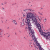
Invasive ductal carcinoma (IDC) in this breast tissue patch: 0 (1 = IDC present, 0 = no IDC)